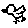
Label: bird